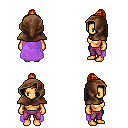
a pixel art fantasy rpg character, female body template, human, tanned skin, lavender cape, magenta pants, light blonde short topknot hairstyle, cloth hood, four views (front, back, left, right), 2x2 character sprite sheet, small pixel art, hard edges, no anti-aliasing